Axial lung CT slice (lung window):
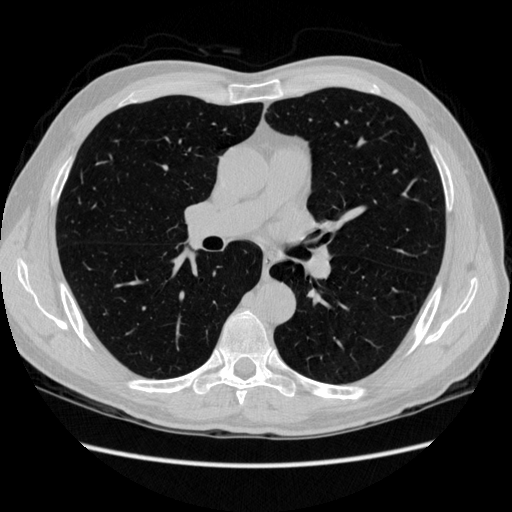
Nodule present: no